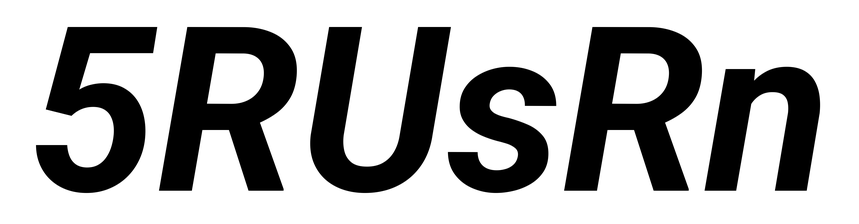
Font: Roboto-Italic_Bold_Italic